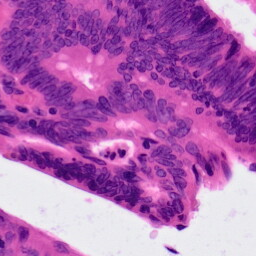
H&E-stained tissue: Colon